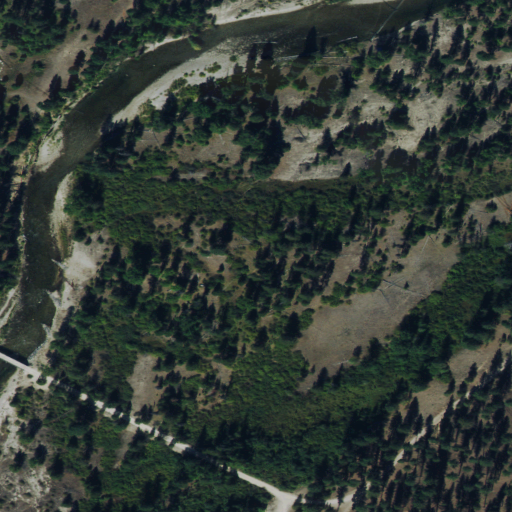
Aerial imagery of plain(s) in Idaho named Barber Flat containing shrub, herbaceous wetlands, evergreen forest, mixed forest, open water, woody wetlands, and grassland